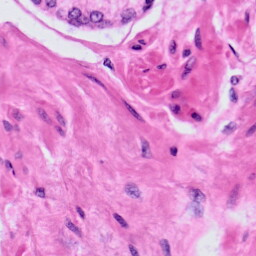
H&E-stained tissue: Prostate